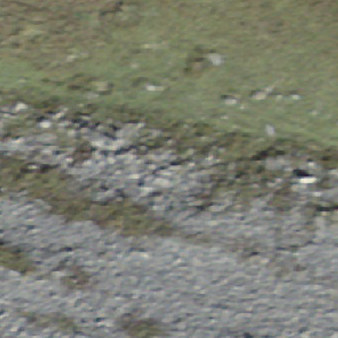
Label: other